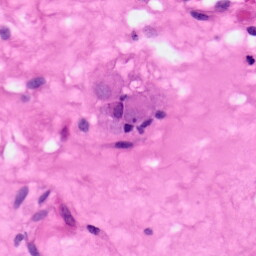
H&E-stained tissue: Pancreatic